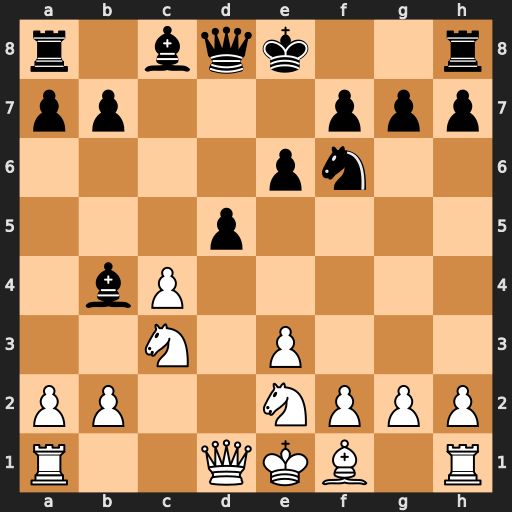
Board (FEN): r1bqk2r/pp3ppp/4pn2/3p4/1bP5/2N1P3/PP2NPPP/R2QKB1R
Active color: w
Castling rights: KQkq
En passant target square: -
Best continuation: Qa4+ Bd7 Qxb4